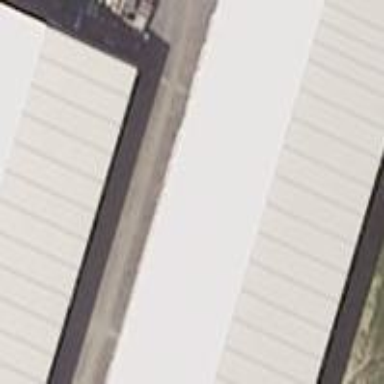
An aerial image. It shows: Warehouse.